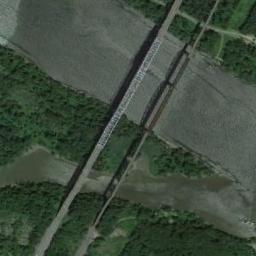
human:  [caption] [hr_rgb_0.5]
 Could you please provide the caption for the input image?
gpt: There is a bridge over the river with many trees beside .

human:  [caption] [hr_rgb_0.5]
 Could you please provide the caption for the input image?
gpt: Most of the area the bridge crosses is bare land .

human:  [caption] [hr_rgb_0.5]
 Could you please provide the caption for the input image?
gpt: Two bridges is built on a dark green river and the flood bed of the river while the river has a channel bar .

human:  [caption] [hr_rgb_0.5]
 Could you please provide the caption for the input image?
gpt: A bridge connects the green spaces on both sides of the forked river .

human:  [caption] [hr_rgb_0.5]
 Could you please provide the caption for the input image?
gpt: Many trees are around the bridge .